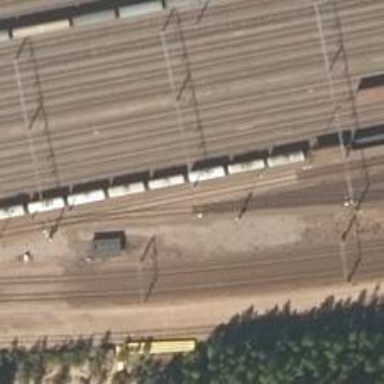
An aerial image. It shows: Railway signal.